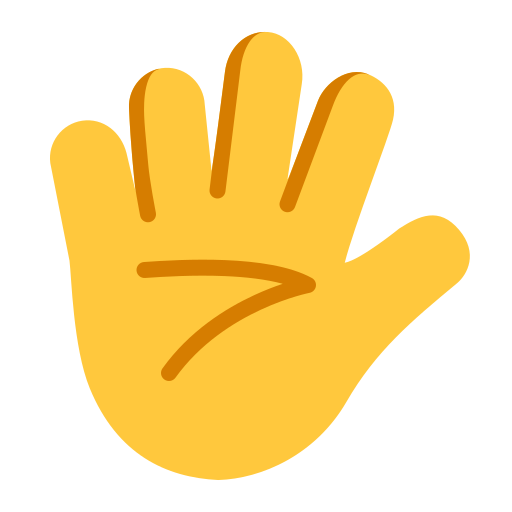
hand with fingers splayed flat default